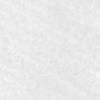
Label: no_change